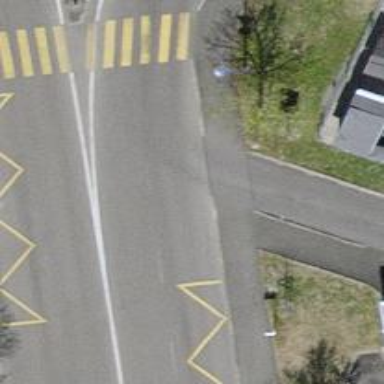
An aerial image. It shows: Unmarked crossing on asphalt footway.